Field crop: maize
Growth stage: 2
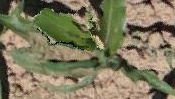
Species: maize